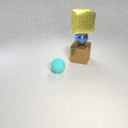
large yellow metal cube above small blue metal sphere